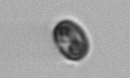
Label: Thalassiosira